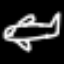
Label: airplane